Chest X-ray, AP view. Patient: 38 years old, sex M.
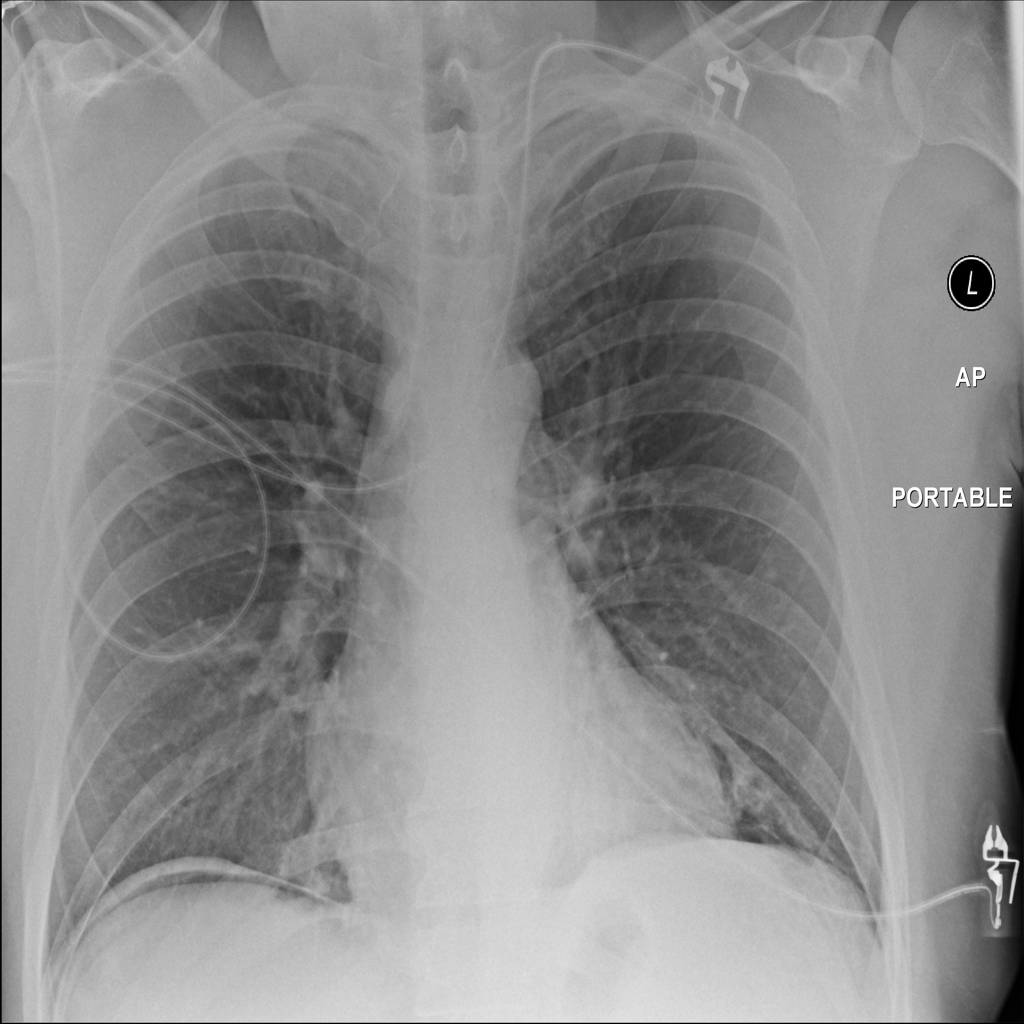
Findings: Atelectasis